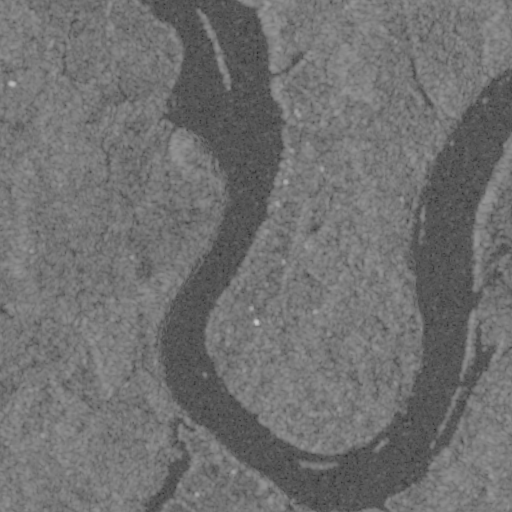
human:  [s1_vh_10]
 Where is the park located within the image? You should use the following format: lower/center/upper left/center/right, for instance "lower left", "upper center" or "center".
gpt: The park is located in the center right of the image.
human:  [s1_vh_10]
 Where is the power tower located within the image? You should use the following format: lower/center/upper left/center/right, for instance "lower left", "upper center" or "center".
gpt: The power tower is located in the upper right of the image.
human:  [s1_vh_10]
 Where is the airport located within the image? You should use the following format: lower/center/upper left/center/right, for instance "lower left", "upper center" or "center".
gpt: There is no airport in the image.

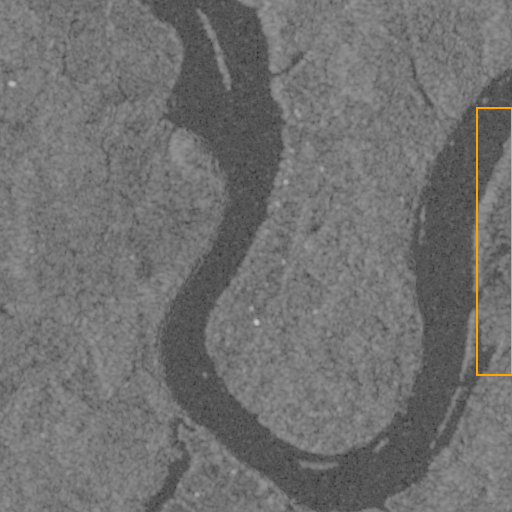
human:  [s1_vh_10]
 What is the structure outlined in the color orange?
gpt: The structure outlined in orange is a park.
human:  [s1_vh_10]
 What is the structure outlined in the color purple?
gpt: There is no purple outline.